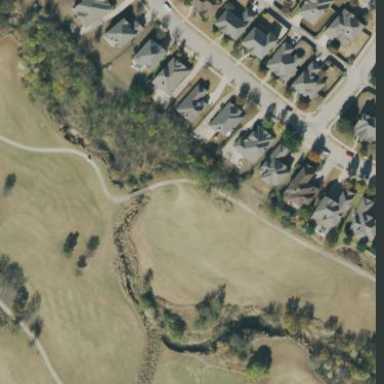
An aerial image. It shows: Golf fairway surrounded by grass.